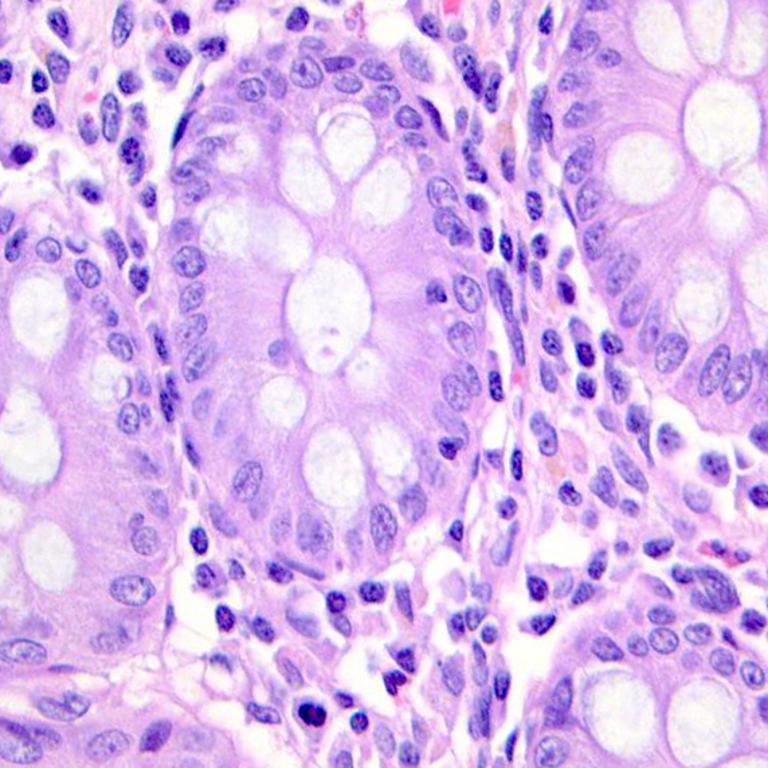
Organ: colon
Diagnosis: benign